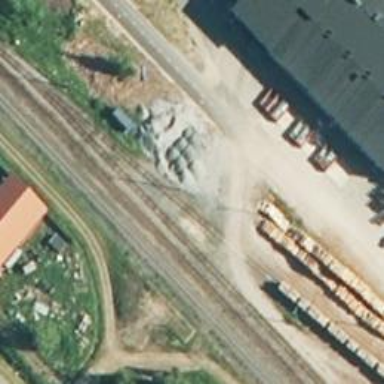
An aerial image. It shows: Level crossing with saltire marking.